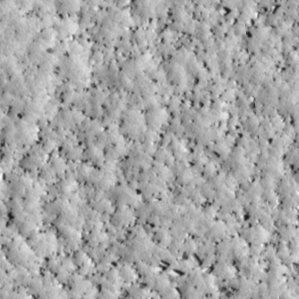
Label: non_frost